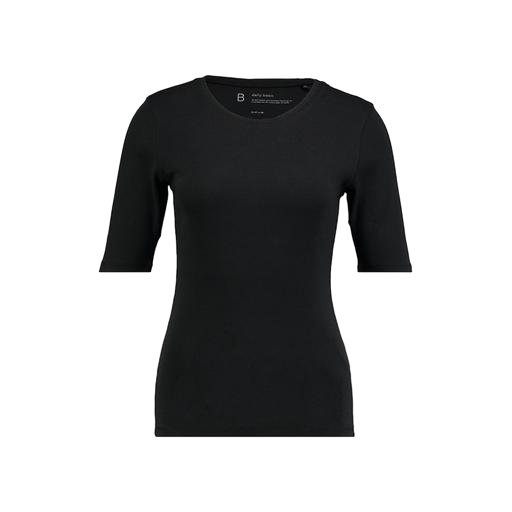
black three-quarter-sleeve scoop-neck t-shirt only macy, black t-shirt basique jersey, black fitted t-shirt, white background